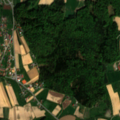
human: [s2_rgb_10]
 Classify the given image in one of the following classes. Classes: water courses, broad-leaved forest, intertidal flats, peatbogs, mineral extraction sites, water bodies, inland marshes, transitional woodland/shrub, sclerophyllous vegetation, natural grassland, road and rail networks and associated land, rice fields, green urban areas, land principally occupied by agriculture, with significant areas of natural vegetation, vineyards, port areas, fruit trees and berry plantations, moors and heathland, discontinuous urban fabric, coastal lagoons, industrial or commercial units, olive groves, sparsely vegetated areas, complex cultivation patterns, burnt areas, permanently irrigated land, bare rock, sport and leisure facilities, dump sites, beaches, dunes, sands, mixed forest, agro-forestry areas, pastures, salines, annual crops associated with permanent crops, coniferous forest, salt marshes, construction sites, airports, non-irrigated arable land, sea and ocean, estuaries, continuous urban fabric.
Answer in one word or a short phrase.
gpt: discontinuous urban fabric, non-irrigated arable land, complex cultivation patterns, land principally occupied by agriculture, with significant areas of natural vegetation, broad-leaved forest